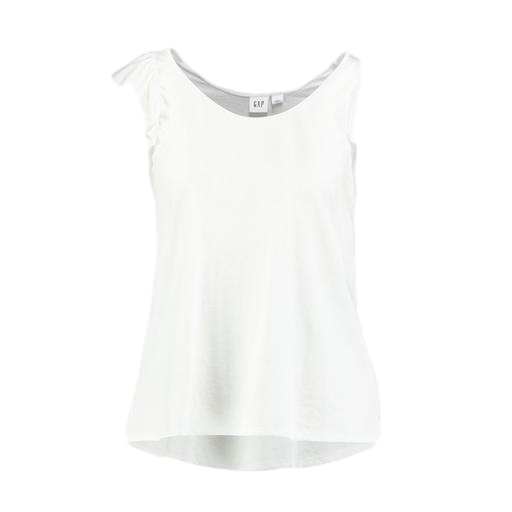
white raw-edge scoop-neck top only macy, white ruffle-trimmed jersey top, white flutter-sleeve top, white background